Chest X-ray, AP view. Patient: 31 years old, sex M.
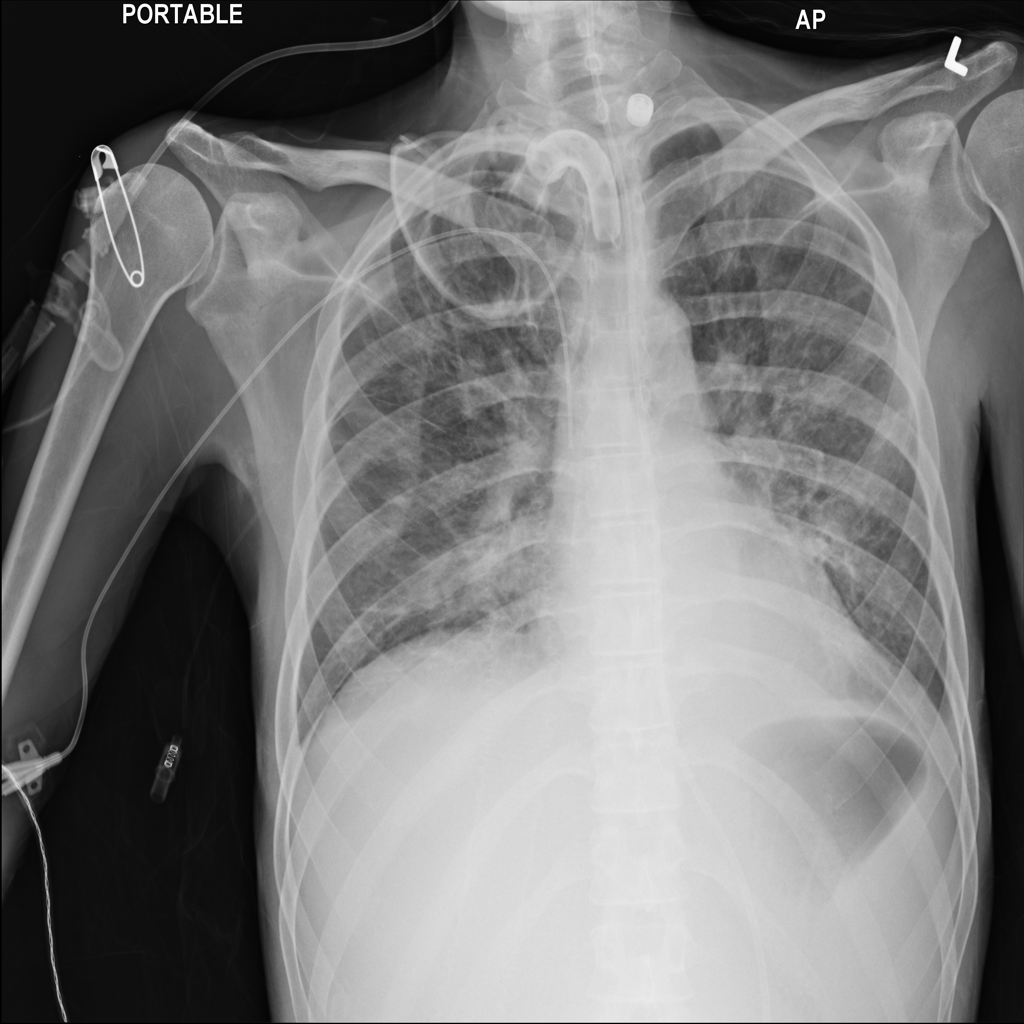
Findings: Infiltration